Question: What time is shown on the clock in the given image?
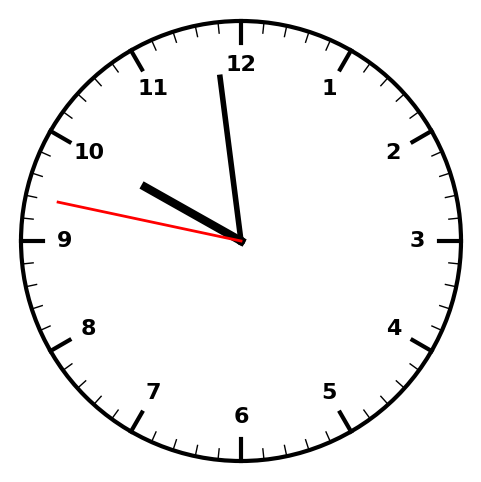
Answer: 09:58:47